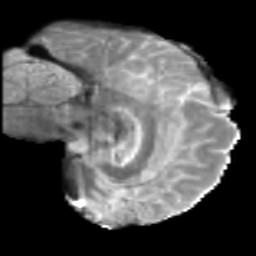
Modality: T2w
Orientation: sagittal
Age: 46
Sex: male
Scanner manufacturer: siemens
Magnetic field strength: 3 T
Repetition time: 5 s
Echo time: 0.092 s